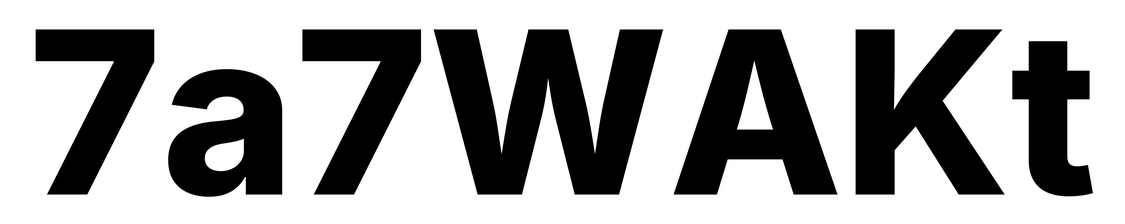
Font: Inter_ExtraBold